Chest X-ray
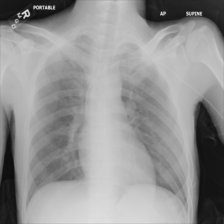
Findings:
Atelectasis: negative
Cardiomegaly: negative
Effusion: negative
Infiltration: negative
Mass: negative
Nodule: negative
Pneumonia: negative
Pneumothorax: negative
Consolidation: negative
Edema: negative
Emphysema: negative
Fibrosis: negative
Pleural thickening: negative
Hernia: negative